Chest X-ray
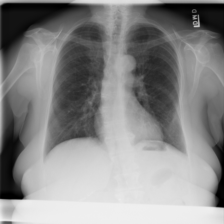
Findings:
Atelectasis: negative
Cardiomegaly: negative
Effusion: negative
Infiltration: negative
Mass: negative
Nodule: negative
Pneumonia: negative
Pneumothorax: positive
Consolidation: negative
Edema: negative
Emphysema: negative
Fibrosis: negative
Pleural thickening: negative
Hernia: negative